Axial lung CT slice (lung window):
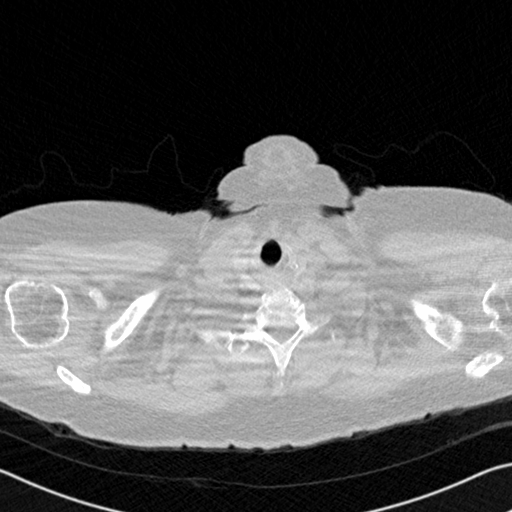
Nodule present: no